Question: I have label/input fields as 'form-inline'. Label text has been wrapped so that form fields can be aligned. But when label is getting wrapped it's corresponding input field is adjusting vertically. How can I fix that?
'''
<div class="row-fluid show-grid">
<div class="span6 form-inline"><label class="pocLabel">First Name:</label><input type="text" required/></div>
<div class="span6 form-inline"><label class="pocLabel">Middle Initial:</label><input type="text" /></div>
</div>
<div class="row-fluid show-grid">
<div class="span6 form-inline"><label class="pocLabel">How long with current employer</label><input type="text"/></div>
<div class="span6 form-inline"><label class="pocLabel">Middle Initial:</label><input type="text"/></div>
</div>
<div class="row-fluid show-grid">
<div class="span6 form-inline"><label class="pocLabel">Last Name:</label><input type="text"/></div>
<div class="span6 form-inline"><label class="pocLabel">Social Security Number:</label><input type="text"/></div>
</div>
'''
'''
.col1 .col2 {
width: 48%;
word-wrap:break-word;
}
label.pocLabel {
width: 200px;
}
.show-grid [class*="span"] {
text-align: left;
-webkit-border-radius: 3px;
-moz-border-radius: 3px;
border-radius: 3px;
min-height: 40px;
line-height: 40px;
margin-top: 10px;
display: inline;
}
'''

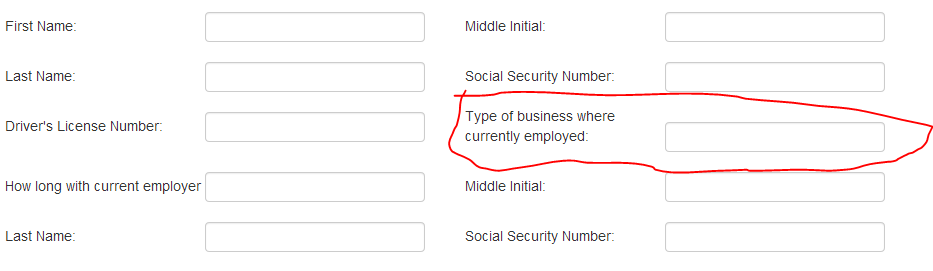
Answer: Try putting vertical-align:middle; on the label.